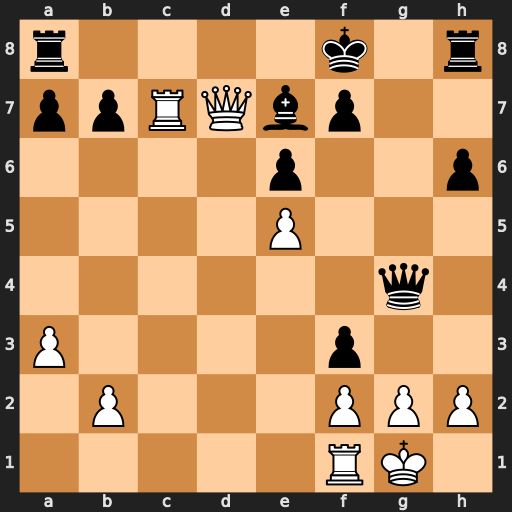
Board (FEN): r4k1r/ppRQbp2/4p2p/4P3/6q1/P4p2/1P3PPP/5RK1
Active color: w
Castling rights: -
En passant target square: -
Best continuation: Qxe7+ Kg8 Qxf7#